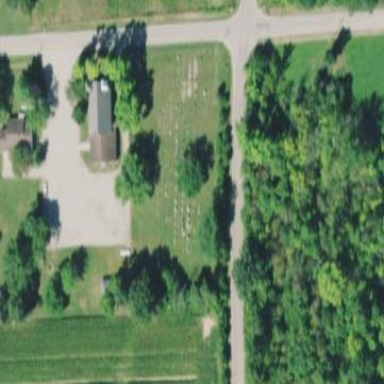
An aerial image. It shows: Cemetery or graveyard.